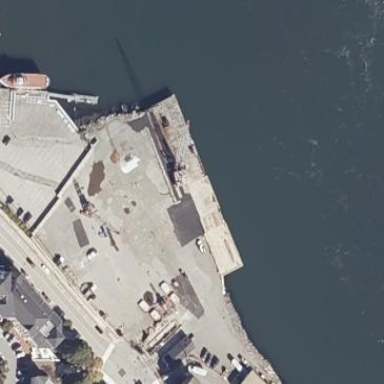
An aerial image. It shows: Commercial mooring pier.